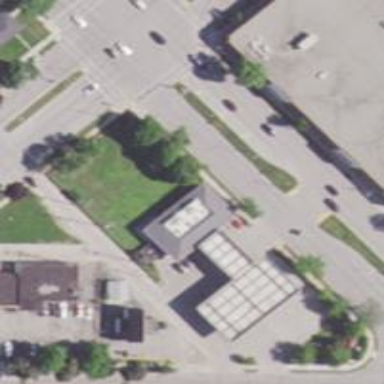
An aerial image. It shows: Convenience shop.